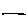
Label: line